Question: I want to start working with cell-phones and SIM cards. I searched a lot in the internet but still I have some problem!
I want to know :
As I know, SIM and USIM, both are a kind of smart cards. right? If so, if there any specific hardware difference between regular Smart cards and SIM cards? or all the difference is a specific application (Containing IMSI,KI, so on) on the SIM Cards that there is not available on the regular smart cards?
As you see below (from <URL>, it mentioned that SIM is for 2G and USIM is for 3G, But It said also SIM is 3G compatible, and USIM is backward compatible to 2G! So what is the difference? A single specific application that there is in USIM cards and there is not in SIM cards? or something else?

In the other world, if I have a 2G SIM card, Using 3G protocol needs to changing the SIM card? and also, If I have a SIM for 3G, I neet to change it for using 4G communication? or I just need to install an applet on it?
Or a cellphone that doesn't support 3G or 4G for example, it needs only an application? or It needs a hardware element?
And the last one!
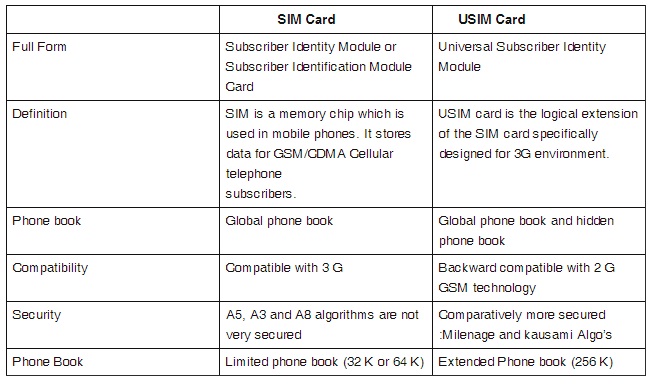
Answer: 1. Yes, both are smart cards. Surely there are some specific applications: the SIM and USIM application theyself, the Remote File Management, Remote Application Management, browser application (S@T, WIB), etc.
2. The SIM card specification is defined first. Later on, the USIM specification. The backward compatibility is required so that subscribers do need need to change their cards (which is also cost for operator). SIM can work only with A0 class, while USIM can work with both A0 and 00.
3. The supports for 2G, 3G, and 4G all requires specific telecommunication system, mobile device, and also the cards. If you are using lower technology , such as 3G in 4G network, you may still able to use the 3G service, but not able to use 4G features.
4. For SIM card, you can refer to 3GPP: TS 11.11, TS 11.14, TS 11.17, TS 23.040, TS 23.048. For USIM, you can refer to ETSI: TS 102.221, TS 102.222, TS 102.223. For CDMA, you can refer to 3GGP2. There are lots more specifications in those web, I just mentioned some.
5. It can be native or Javacard. But mostly, they will be using Javacards.